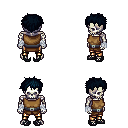
a pixel art fantasy rpg character, male body template, skeleton, leather chest armor, gold greaves, raven bedhead hairstyle, white cloth bandages, ghillies, four views (front, back, left, right), 2x2 character sprite sheet, small pixel art, hard edges, no anti-aliasing